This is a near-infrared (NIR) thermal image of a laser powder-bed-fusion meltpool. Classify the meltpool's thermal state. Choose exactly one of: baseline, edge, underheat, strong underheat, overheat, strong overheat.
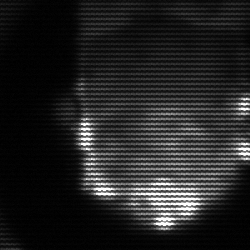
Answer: baseline